Interaction volume radius: 10 \u00c5
Interaction volume height: 35 \u00c5
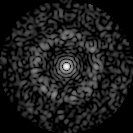
Disorder parameter: 0.8427